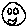
Label: smiley face